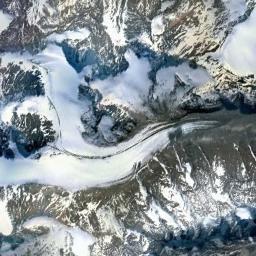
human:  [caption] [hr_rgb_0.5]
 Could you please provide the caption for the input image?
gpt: The snowberg is partly covered with glaciers .

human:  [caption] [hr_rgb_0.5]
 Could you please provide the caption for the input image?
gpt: The snow berg is consist of bare land and white snow .

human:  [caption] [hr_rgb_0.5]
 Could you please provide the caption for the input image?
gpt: White snow and brown bare ground intersect on the snow mountain .

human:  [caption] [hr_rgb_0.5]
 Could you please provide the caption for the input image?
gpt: A lot of snow is on the snowberg .

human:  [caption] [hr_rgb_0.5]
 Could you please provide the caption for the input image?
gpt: There are much snow and some bare land on the snowberg .